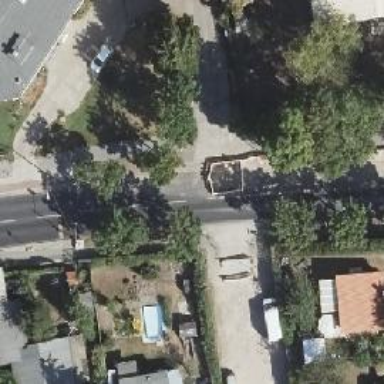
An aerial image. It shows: Sidewalk along the footway.